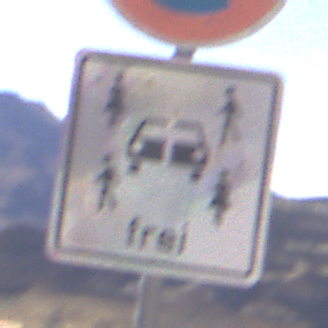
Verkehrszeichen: CarsharingfahrzeugeFrei
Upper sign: EingeschraenktesHalteverbot
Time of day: Midday
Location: Outdoor (Nature)
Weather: Clear
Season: NotSpecified
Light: Natural